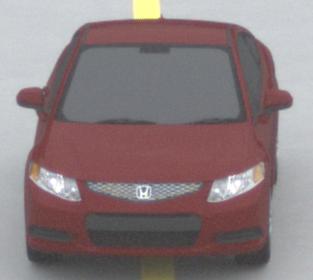
Make: Honda
Model: Civic Limousine 1.8
Detailed model: Civic (IX) Limousine
Model produced from: 2014/05
Model produced until: 2017/06
Doors: 4
Color: red
Road condition: dry road
Daytime: morning or afternoon
Contrast: low contrast